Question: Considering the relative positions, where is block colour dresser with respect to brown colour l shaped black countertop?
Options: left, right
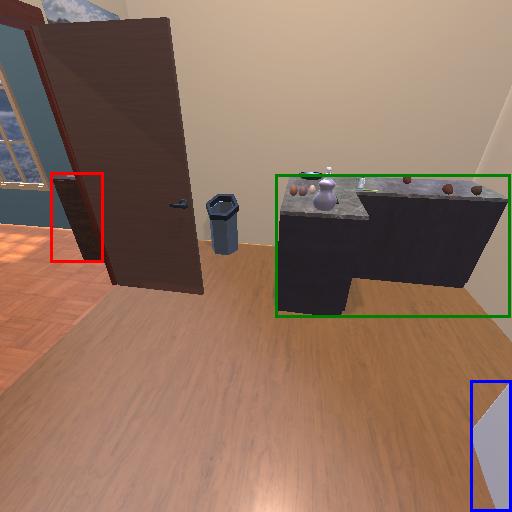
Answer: left